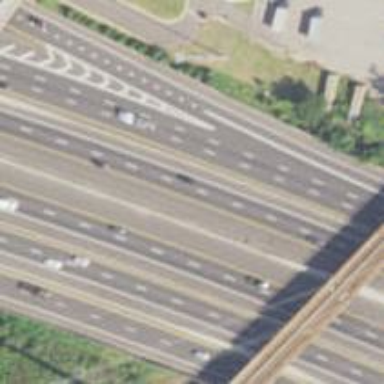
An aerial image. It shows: Asphalt motorway.